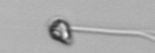
Label: flagellate